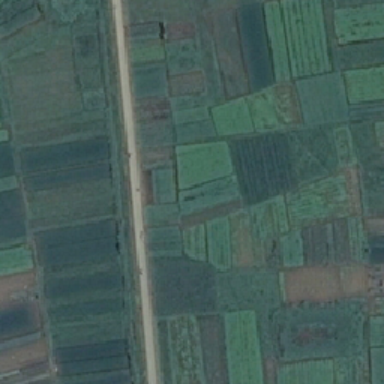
The yellow road ran straight through the green field .